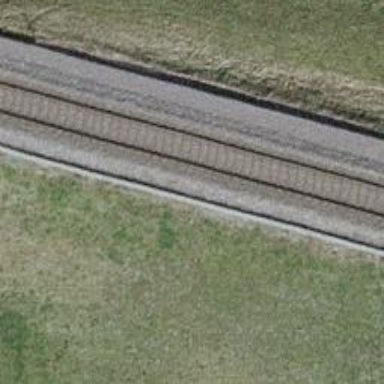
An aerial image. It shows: Single-track railway bridge with contact lines for electrification.